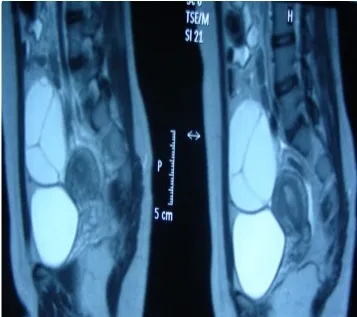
Sagittal section view.
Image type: radiology (mri)